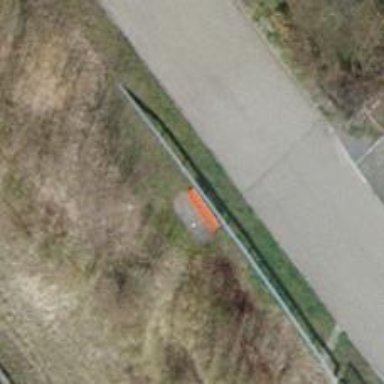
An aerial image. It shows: Red bench.